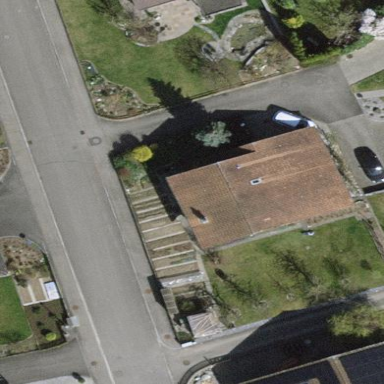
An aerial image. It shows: Detached building.